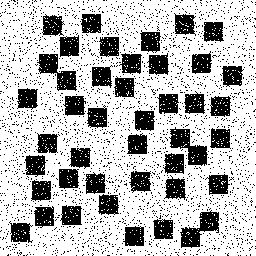
Squares: 44
Triangles: 0
Stars: 0
Total shapes: 44